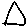
Label: triangle